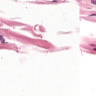
Metastatic tissue present: no